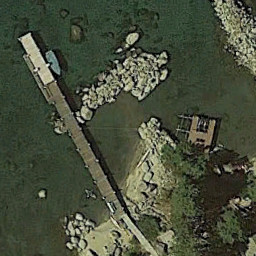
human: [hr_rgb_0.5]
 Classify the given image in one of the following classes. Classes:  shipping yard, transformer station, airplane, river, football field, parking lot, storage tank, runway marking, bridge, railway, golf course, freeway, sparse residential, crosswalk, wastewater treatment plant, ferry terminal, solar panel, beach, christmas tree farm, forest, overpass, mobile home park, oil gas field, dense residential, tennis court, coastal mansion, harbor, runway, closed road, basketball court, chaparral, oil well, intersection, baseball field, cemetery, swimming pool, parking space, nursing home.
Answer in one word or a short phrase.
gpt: ferry terminal